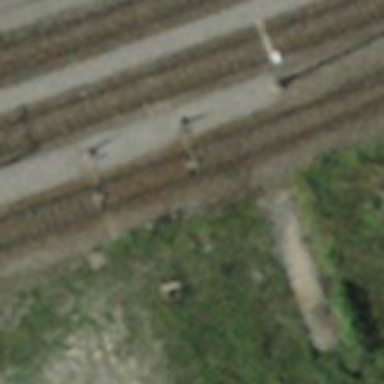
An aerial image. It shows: Single-track railway spur.